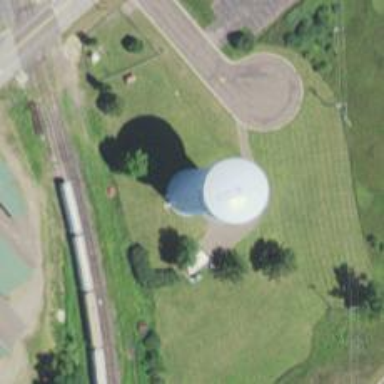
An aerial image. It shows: Water tower that is man-made.